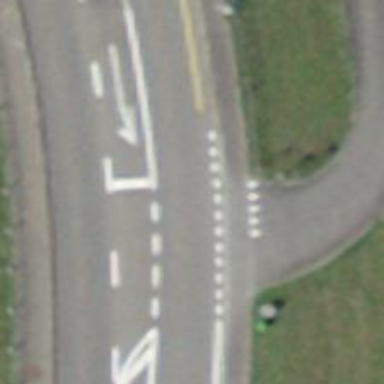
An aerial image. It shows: Unmarked road crossing.